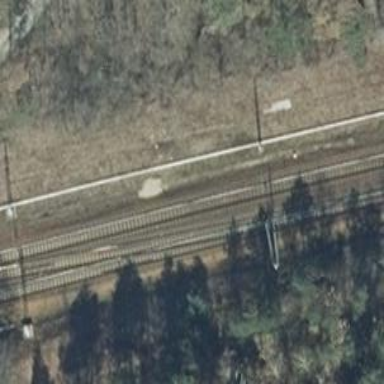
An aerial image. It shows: Railway track with contact lines for electrification.